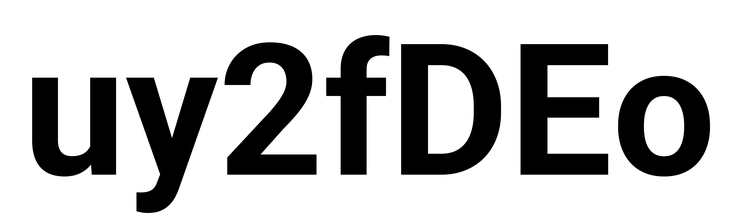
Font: Roboto_Bold